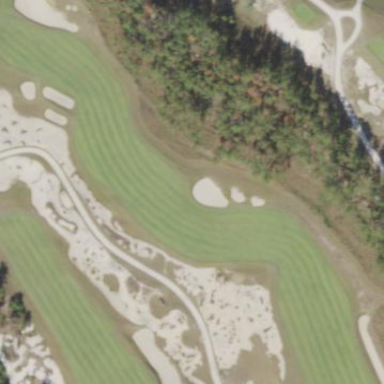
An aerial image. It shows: Bunker on golf course.